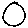
Label: circle